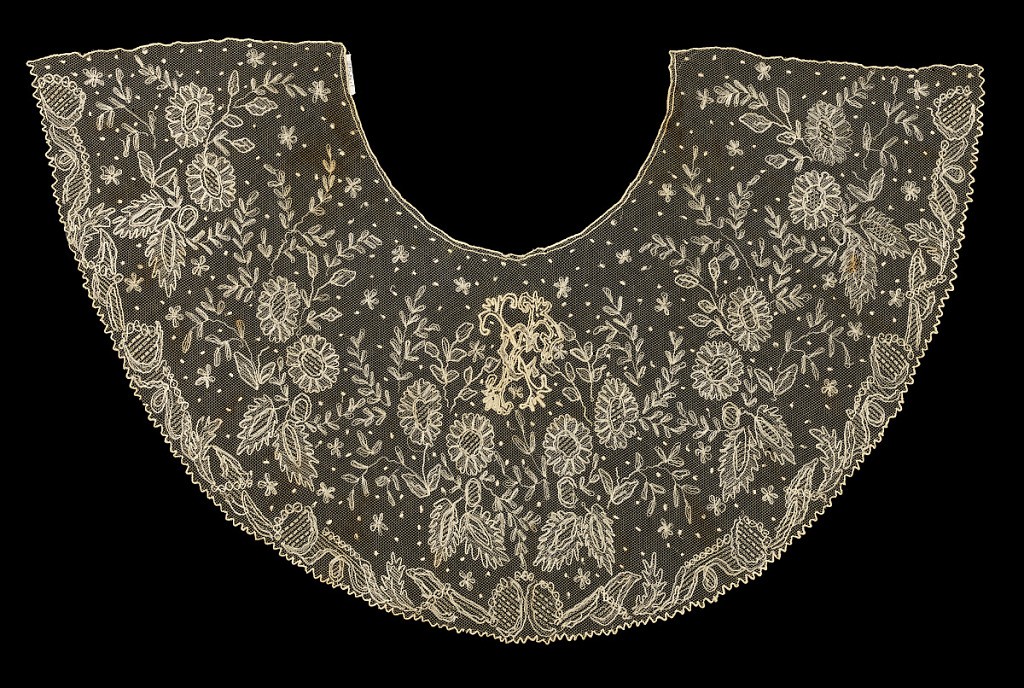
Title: Collar
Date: ca. 1845
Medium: linen Technique: needlework on net
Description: Deep round collar of net with an alloever embroidered floral design. Sawtooth scallops and tiny dots powdered over the ground. Initial "C" embroidered in center back.